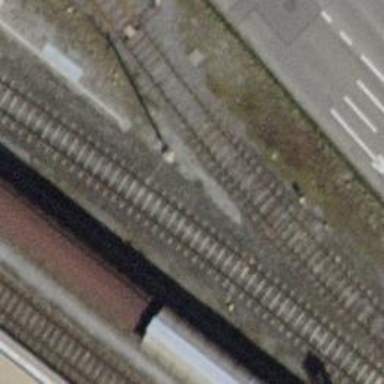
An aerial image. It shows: Single-track railway spur.